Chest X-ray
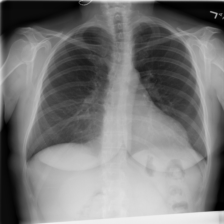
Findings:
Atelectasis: negative
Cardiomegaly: negative
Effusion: negative
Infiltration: positive
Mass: negative
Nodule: negative
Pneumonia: negative
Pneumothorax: negative
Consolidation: negative
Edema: negative
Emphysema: negative
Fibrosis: negative
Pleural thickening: negative
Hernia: negative